Field crop: maize
Growth stage: 2
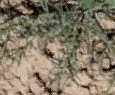
Species: salsola